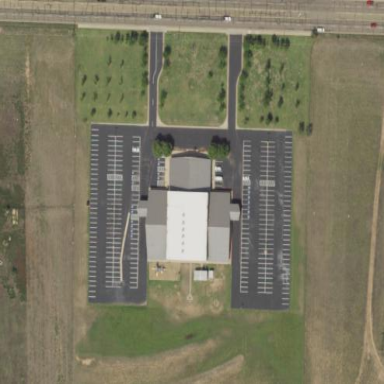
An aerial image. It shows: Building that serves as place of worship.